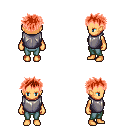
a pixel art fantasy rpg character, female body template, human, tanned skin, steel chest armor, teal pants, red bedhead hairstyle, four views (front, back, left, right), 2x2 character sprite sheet, small pixel art, hard edges, no anti-aliasing